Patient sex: M
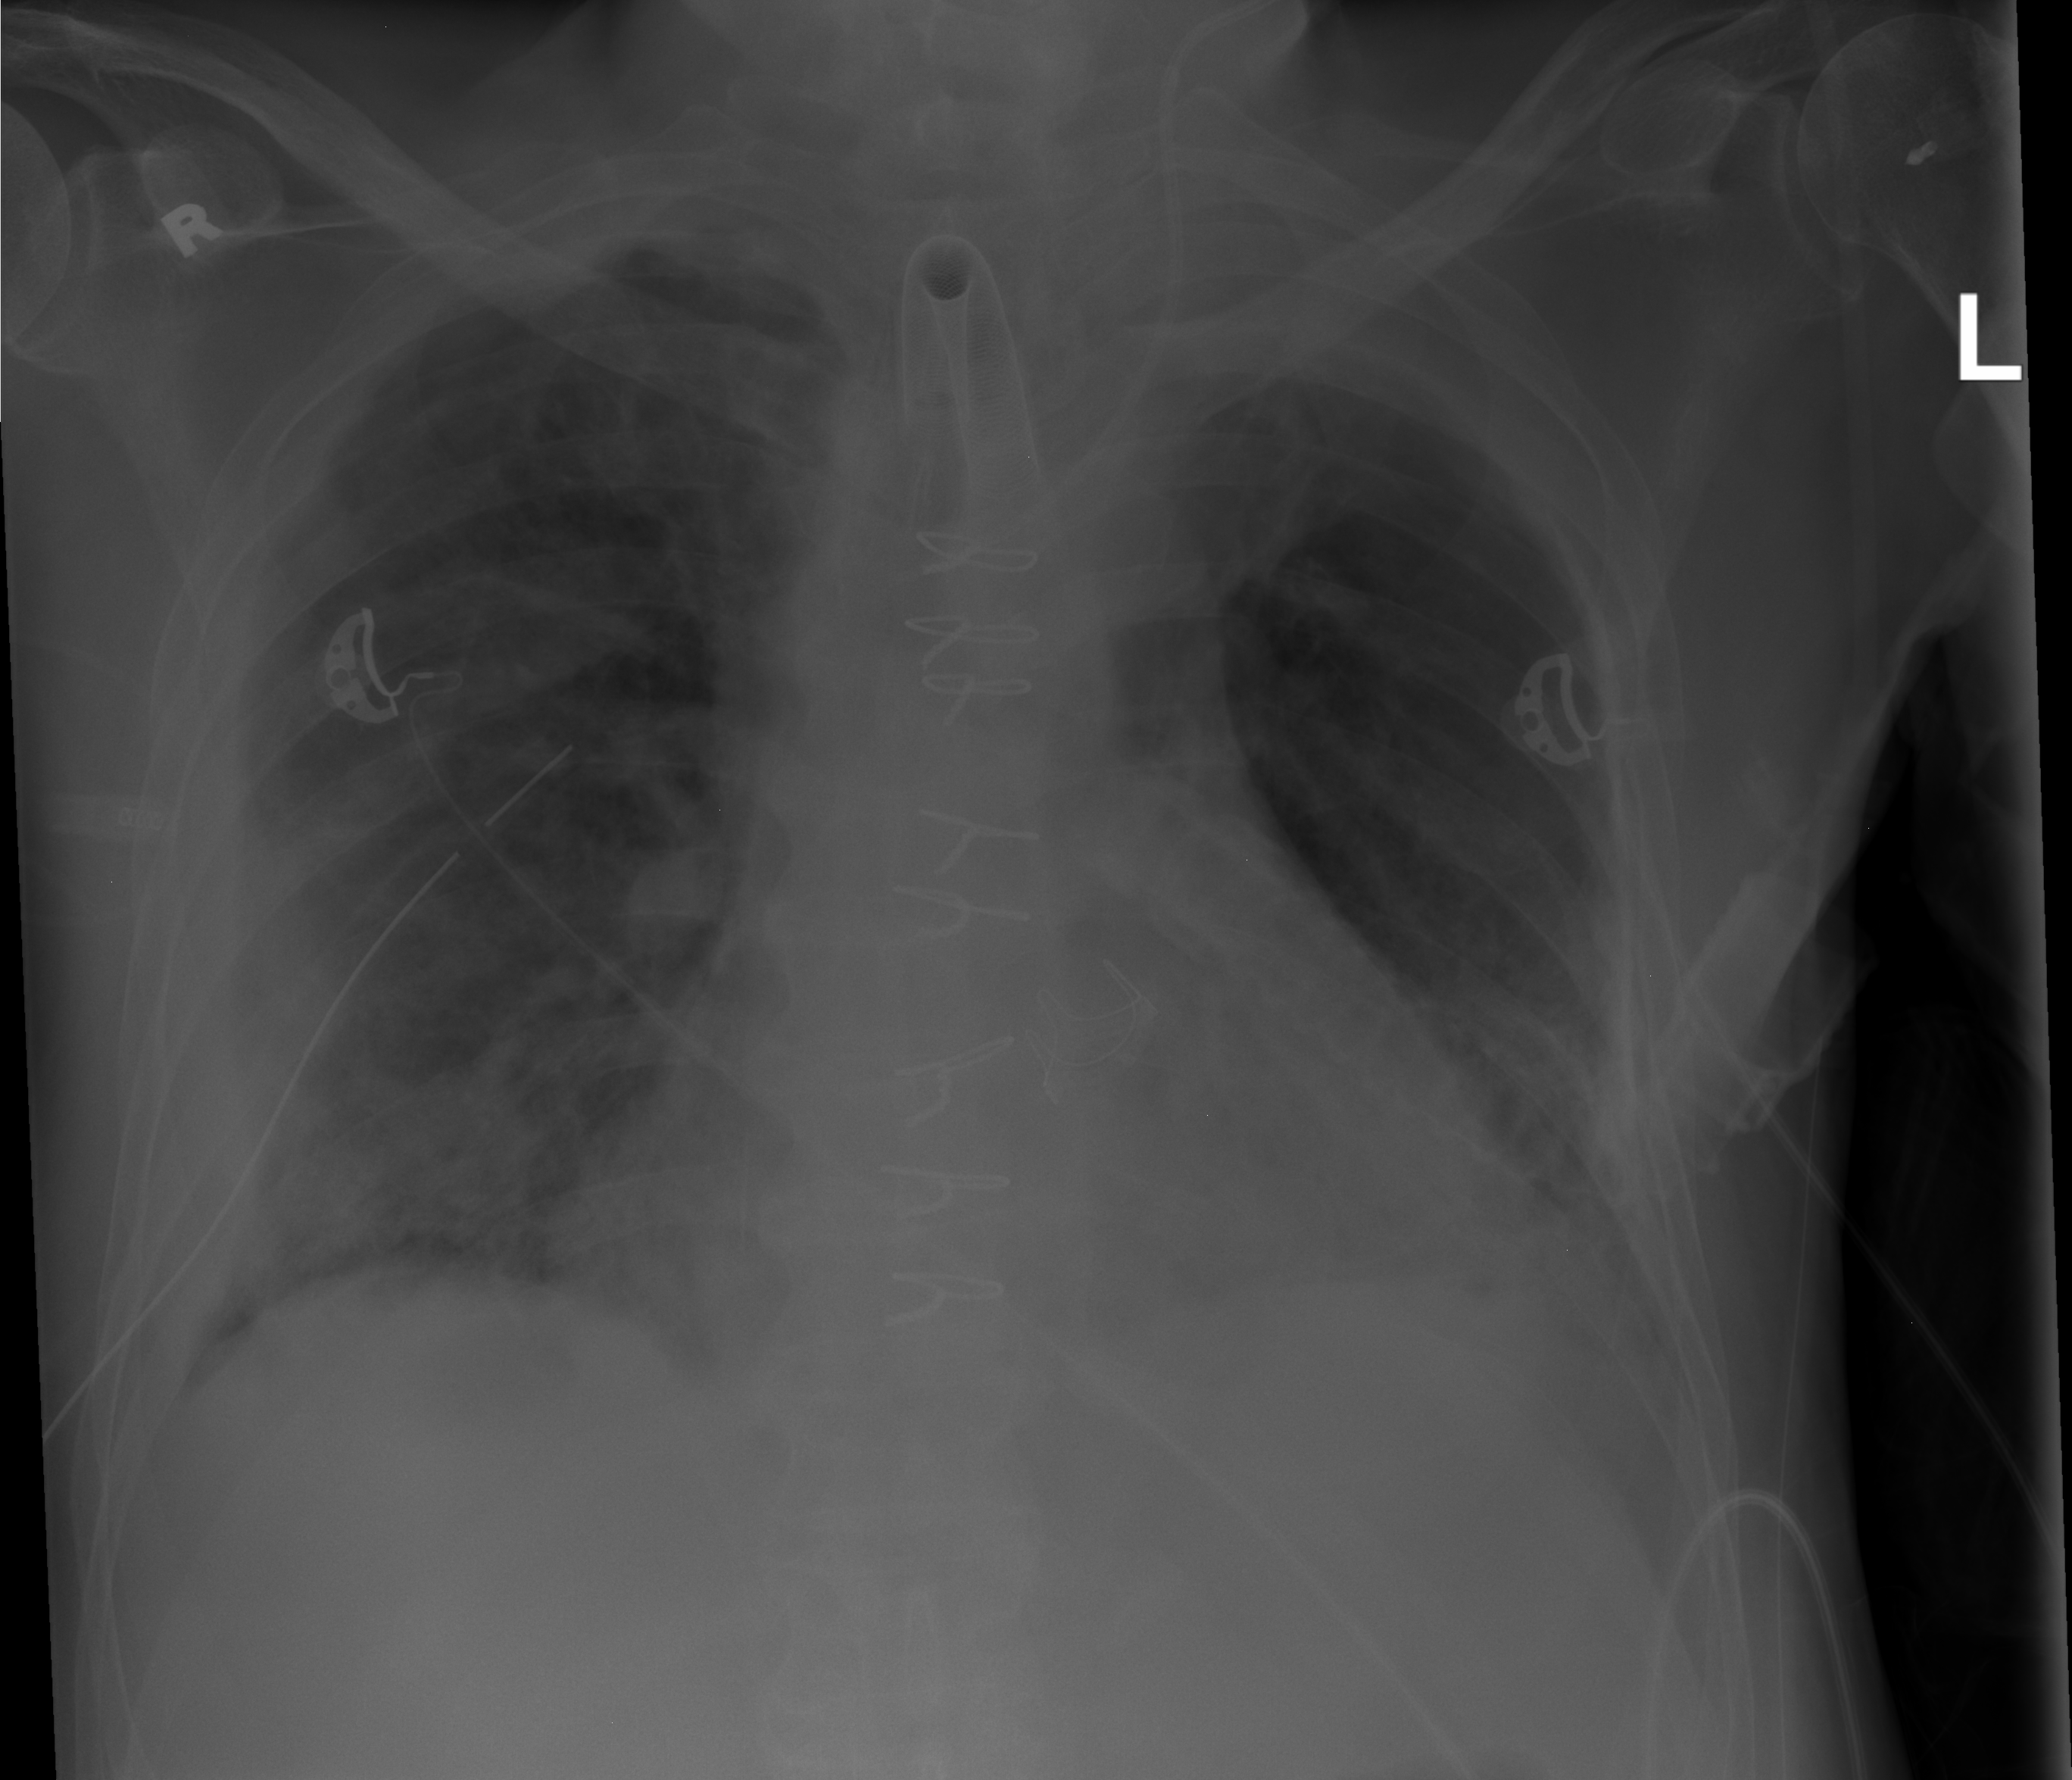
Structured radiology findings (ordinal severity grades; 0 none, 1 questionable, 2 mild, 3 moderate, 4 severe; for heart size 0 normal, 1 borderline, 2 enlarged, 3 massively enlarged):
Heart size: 2
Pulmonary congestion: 0
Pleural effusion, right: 3
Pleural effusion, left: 2
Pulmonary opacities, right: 3
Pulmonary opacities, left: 0
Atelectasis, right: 2
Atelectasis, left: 2